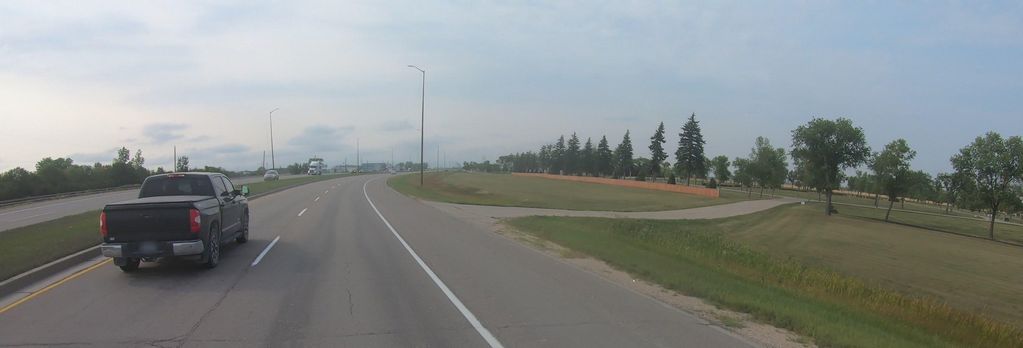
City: winnipeg